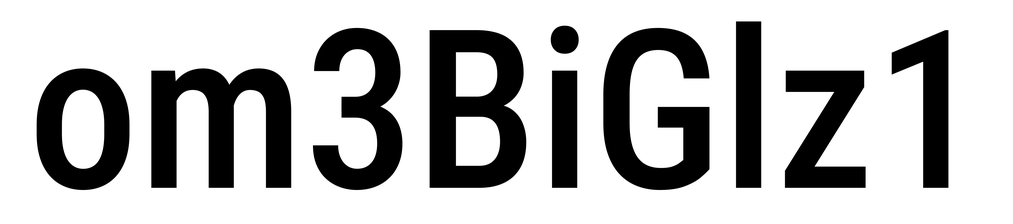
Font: Roboto_Condensed_Medium